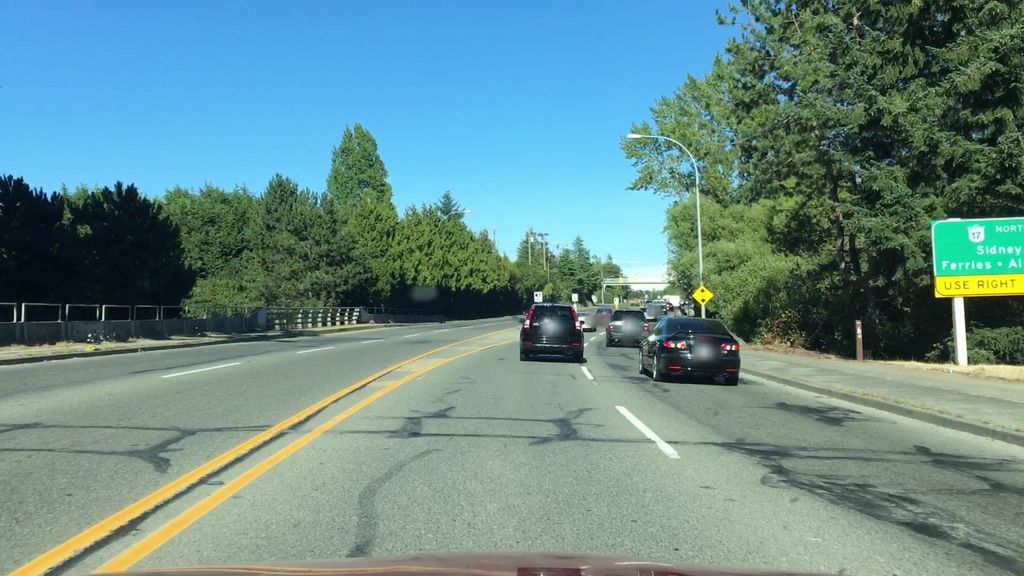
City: victoria